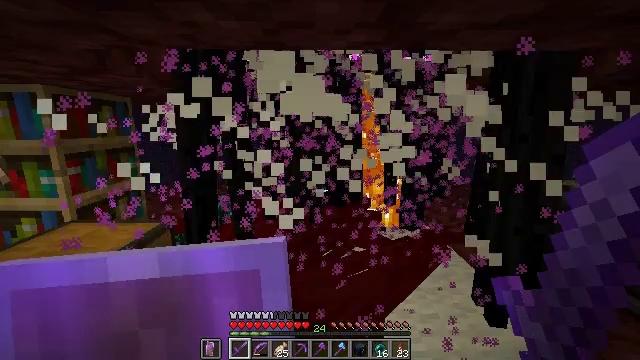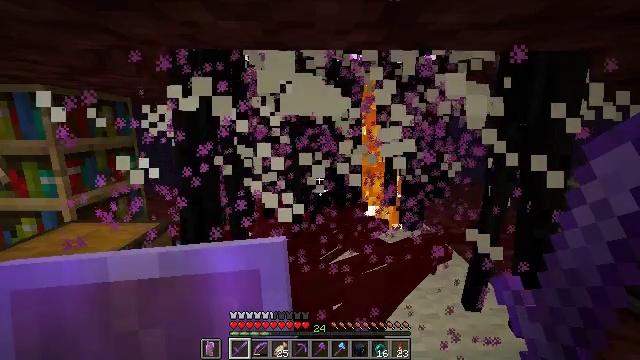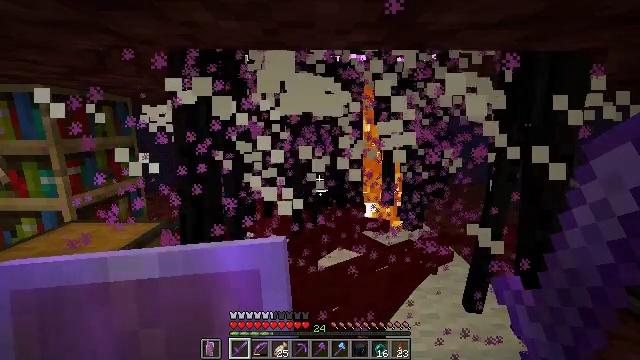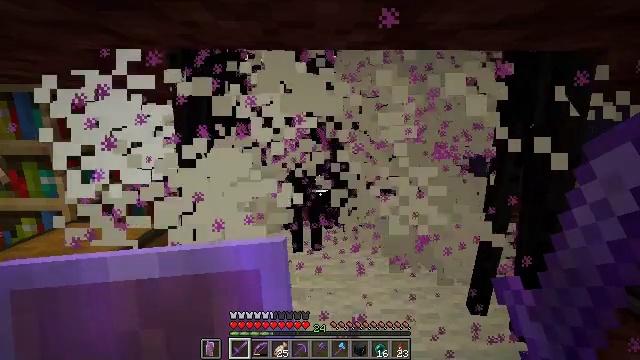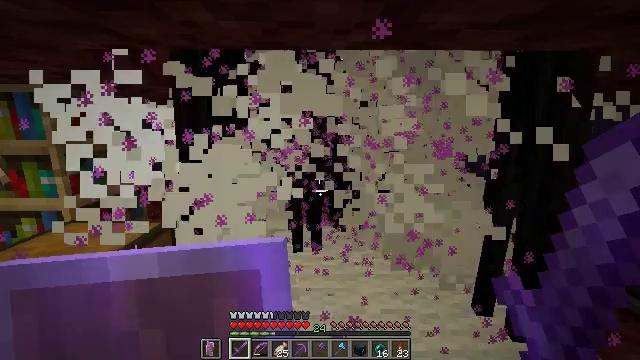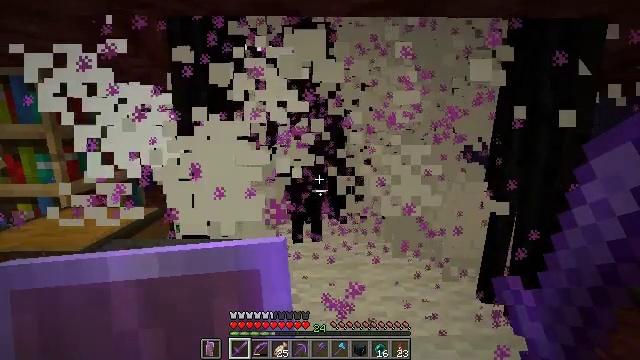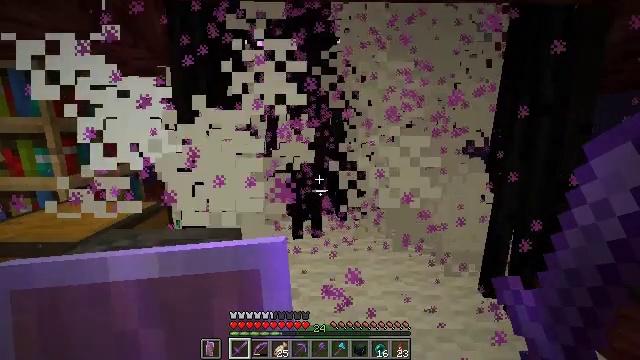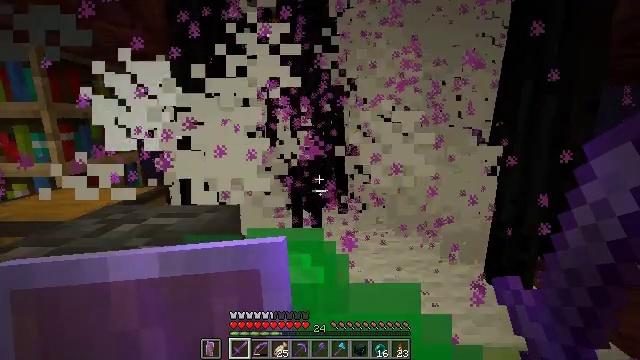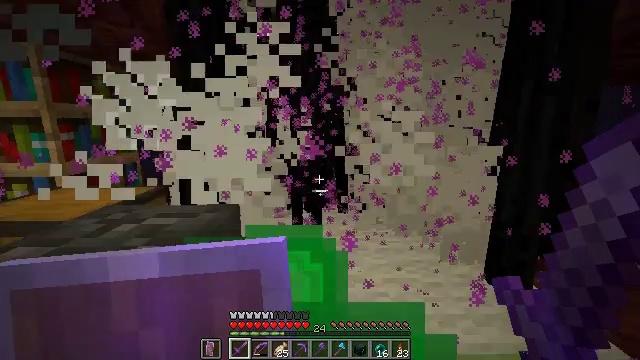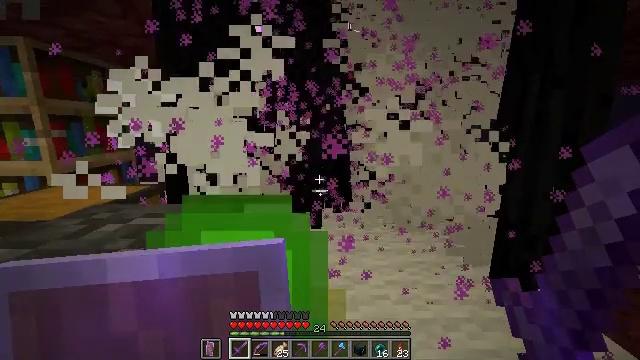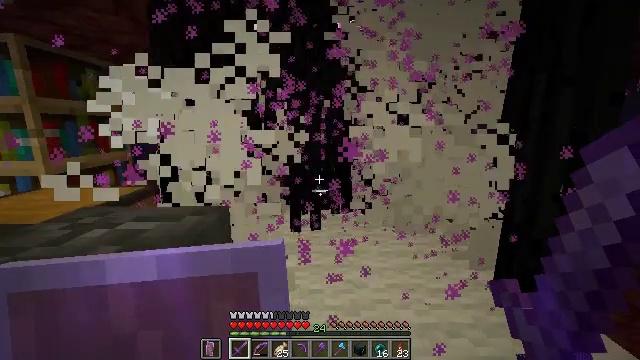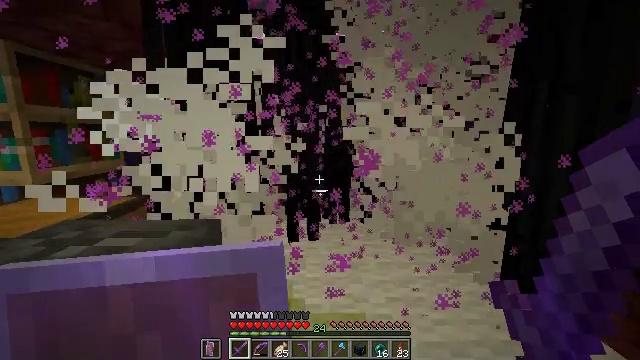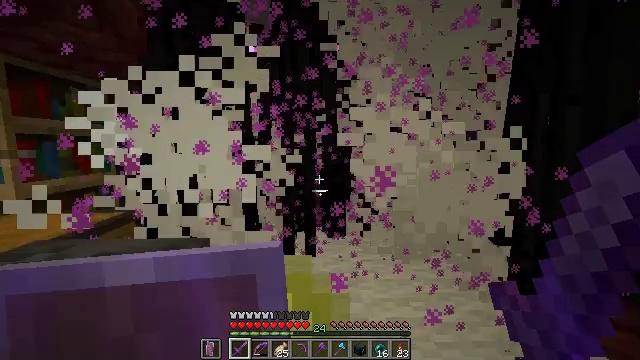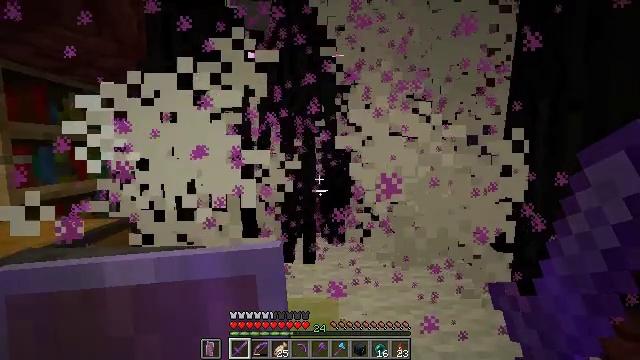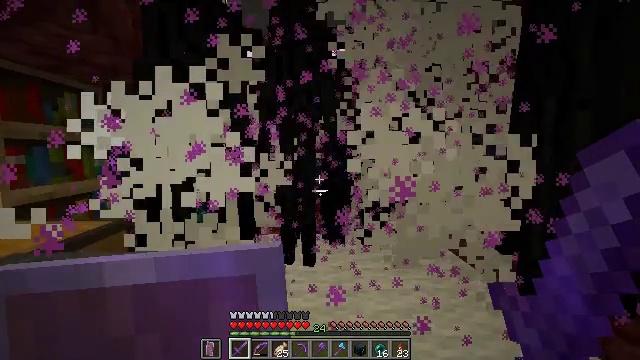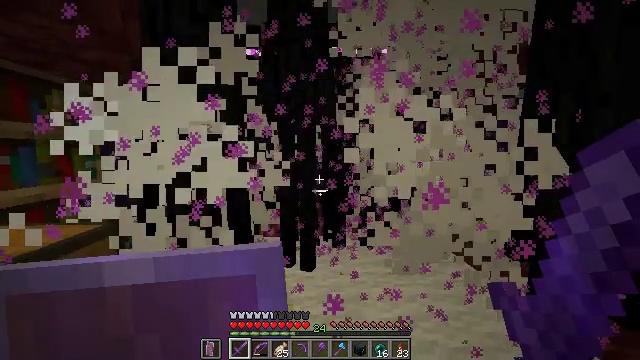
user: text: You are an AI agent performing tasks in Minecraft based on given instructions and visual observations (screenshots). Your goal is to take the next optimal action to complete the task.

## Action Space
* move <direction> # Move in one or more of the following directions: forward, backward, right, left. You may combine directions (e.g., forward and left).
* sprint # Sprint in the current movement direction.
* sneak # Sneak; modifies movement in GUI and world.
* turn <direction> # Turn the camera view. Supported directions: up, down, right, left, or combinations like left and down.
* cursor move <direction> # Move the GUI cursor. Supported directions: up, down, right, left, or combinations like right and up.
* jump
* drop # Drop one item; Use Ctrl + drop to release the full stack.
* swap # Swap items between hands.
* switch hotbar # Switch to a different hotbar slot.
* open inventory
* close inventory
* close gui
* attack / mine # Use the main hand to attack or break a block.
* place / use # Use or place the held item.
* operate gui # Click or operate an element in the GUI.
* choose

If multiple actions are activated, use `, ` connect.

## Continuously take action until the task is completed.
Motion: motion action
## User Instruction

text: Combat the enderman.
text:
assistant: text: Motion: no_op
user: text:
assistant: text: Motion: no_op
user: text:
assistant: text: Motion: no_op
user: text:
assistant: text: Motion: sneak
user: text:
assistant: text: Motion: sneak
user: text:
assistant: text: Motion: sneak
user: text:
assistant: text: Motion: sneak
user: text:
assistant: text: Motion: move forward, sneak
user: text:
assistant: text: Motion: move forward, sneak
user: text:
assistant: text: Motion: move forward, sneak
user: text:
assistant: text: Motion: move forward, sneak, turn up
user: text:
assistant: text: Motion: move forward, sneak, turn up
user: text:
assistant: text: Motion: move forward, sneak, turn up
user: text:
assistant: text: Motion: move forward, sneak
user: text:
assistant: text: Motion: move forward, sneak
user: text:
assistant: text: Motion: move forward, sneak
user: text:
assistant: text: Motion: move forward, sneak
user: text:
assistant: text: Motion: move forward, sneak, turn up
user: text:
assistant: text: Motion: move forward, sneak, turn up
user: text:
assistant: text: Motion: move forward, sneak
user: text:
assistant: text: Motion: move forward, sneak
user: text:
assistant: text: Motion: move forward, sneak
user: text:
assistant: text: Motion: move forward, sneak
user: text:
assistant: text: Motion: move forward, sneak, turn left
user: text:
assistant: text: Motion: move forward, sneak, turn left
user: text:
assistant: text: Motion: move forward, sneak
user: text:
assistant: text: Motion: move forward, sneak, attack / mine
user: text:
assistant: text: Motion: sneak, attack / mine
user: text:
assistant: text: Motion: sneak, attack / mine
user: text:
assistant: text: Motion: sneak, attack / mine